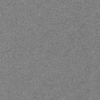
Label: dusty